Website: home-depot
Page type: payment
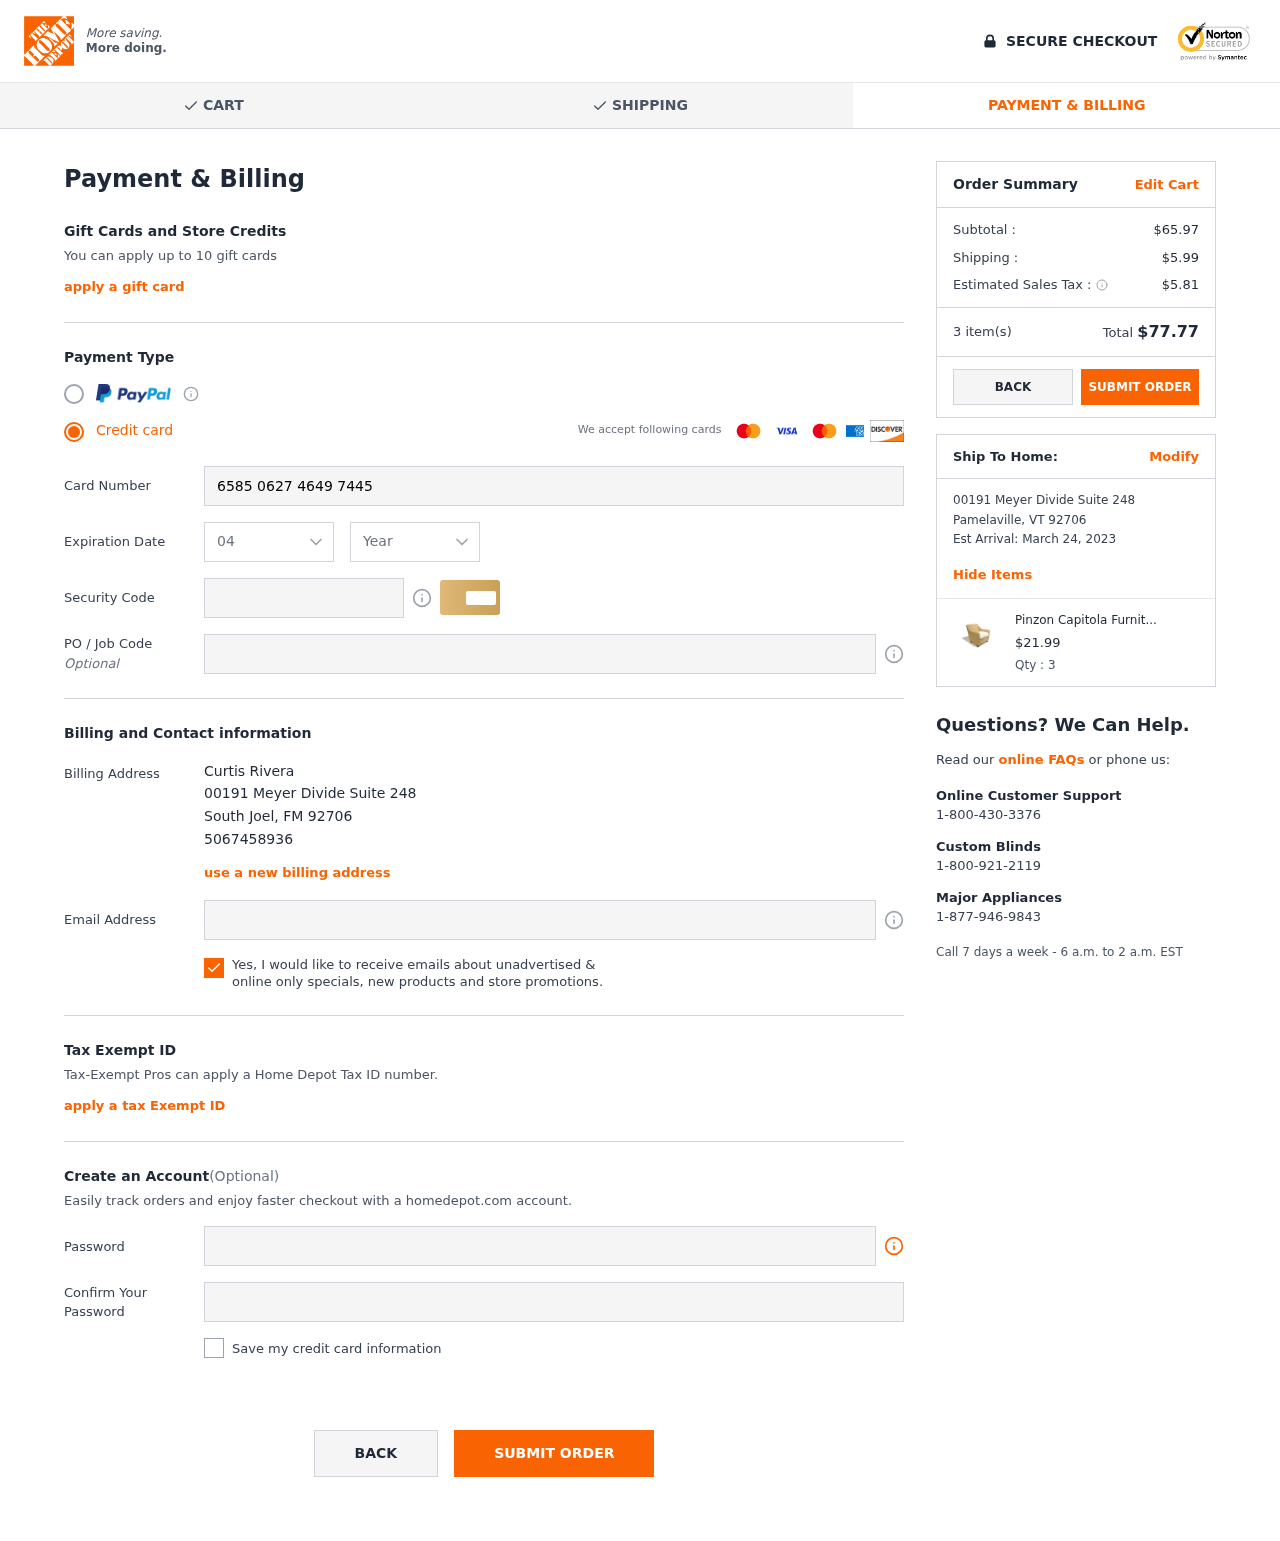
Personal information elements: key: PII_CARD_CVV
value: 107
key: PII_CARD_EXPIRY_MONTH
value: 04
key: PII_CARD_EXPIRY_YEAR
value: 26
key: PII_CARD_NUMBER
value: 6585 0627 4649 7445
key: PII_CITY
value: South Joel
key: PII_CITY2
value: Pamelaville
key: PII_EMAIL
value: crivera@gmail.com
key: PII_FULLNAME
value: Curtis Rivera
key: PII_JOB_CODE
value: ZE-0189
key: PII_PHONE
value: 5067458936
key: PII_POSTCODE
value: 92706
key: PII_POSTCODE2
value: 92706
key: PII_STATE_ABBR
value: FM
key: PII_STATE_ABBR2
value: VT
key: PII_STREET
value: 00191 Meyer Divide Suite 248
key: PII_STREET2
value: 00191 Meyer Divide Suite 248
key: PII_POSTCODE_FULL
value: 92706
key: PII_POSTCODE_NUMERIC
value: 92706
Product elements: key: PRODUCT1_NAME
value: Pinzon Capitola Furniture Collection
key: PRODUCT1_PRICE
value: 21.99
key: PRODUCT1_QUANTITY
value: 3
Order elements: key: ORDER_SUBTOTAL
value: $65.97
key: ORDER_SHIPPING_COST
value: $5.99
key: ORDER_TAX
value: $5.81
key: ORDER_NUM_ITEMS
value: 3 item(s)
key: ORDER_TOTAL
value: $77.77
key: ORDER_DELIVERY_DATE
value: March 24, 2023